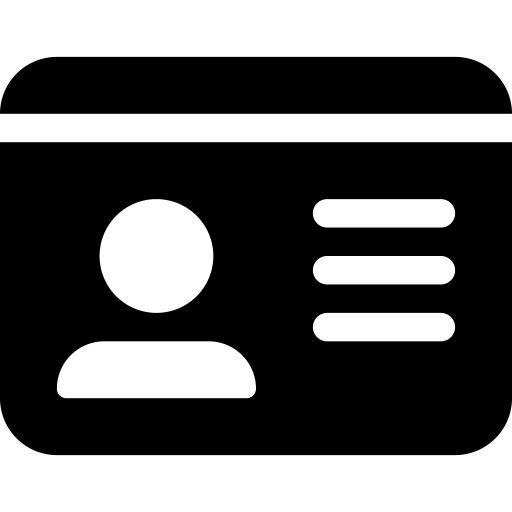
Tags: icon, FontAwesome, fa-icon, solid, id, card